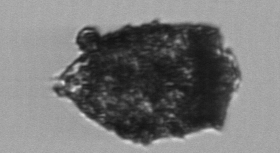
Label: Tintinnopsis